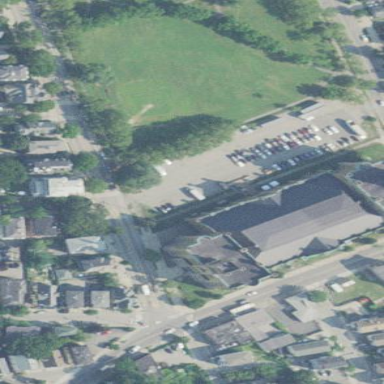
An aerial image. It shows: Historic building.